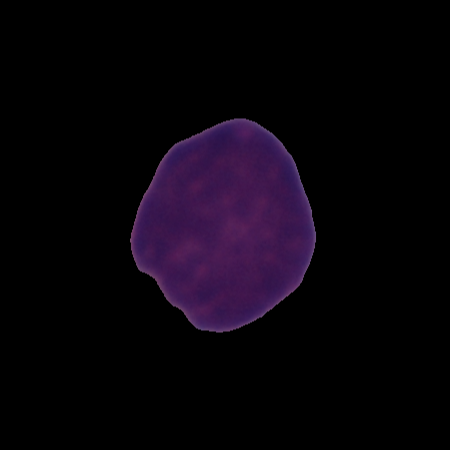
Label: cancer